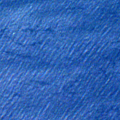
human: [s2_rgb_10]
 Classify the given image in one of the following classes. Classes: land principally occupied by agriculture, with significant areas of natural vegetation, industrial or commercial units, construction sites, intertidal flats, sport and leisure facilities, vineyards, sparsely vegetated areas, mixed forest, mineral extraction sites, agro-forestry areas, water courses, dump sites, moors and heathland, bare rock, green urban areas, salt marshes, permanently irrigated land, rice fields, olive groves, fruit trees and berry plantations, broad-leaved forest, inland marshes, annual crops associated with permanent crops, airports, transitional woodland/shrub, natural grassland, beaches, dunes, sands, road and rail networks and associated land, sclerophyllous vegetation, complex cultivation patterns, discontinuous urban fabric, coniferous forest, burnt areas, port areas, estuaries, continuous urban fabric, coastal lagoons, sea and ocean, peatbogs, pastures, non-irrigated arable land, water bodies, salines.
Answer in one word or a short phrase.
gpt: sea and ocean